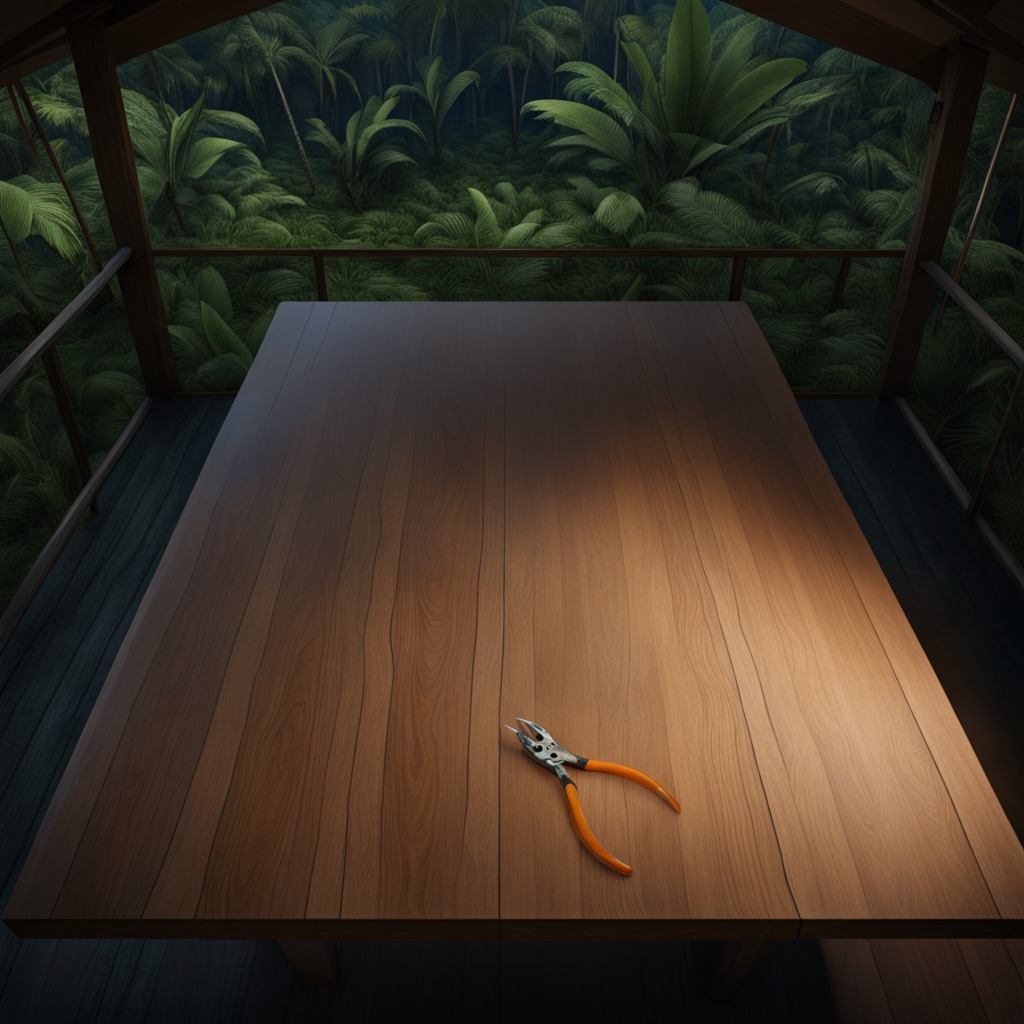
A plier is lying on a wooden table inside a jungle field workshop tent at night with soft shadows.